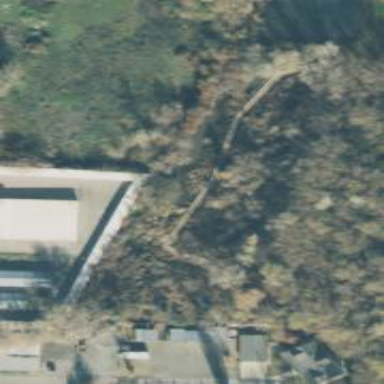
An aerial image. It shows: Path.